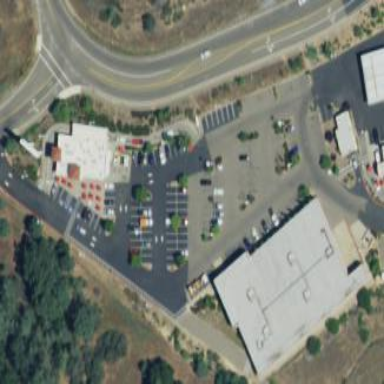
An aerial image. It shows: Parking area.